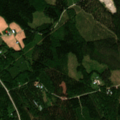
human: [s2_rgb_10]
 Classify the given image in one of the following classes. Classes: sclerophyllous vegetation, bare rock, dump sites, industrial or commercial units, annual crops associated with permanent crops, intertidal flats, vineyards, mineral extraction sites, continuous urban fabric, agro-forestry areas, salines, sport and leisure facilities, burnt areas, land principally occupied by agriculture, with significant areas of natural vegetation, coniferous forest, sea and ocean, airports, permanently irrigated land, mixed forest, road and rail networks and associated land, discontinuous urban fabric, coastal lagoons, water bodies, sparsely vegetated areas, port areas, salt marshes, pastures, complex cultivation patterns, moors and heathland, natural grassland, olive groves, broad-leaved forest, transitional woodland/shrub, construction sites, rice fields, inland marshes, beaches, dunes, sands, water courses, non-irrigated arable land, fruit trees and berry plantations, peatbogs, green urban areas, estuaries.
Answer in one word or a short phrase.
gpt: broad-leaved forest, coniferous forest, mixed forest